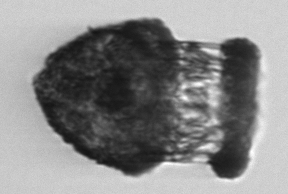
Label: Dictyocysta